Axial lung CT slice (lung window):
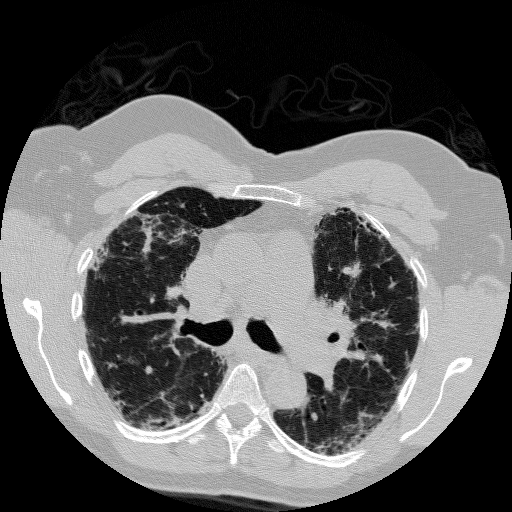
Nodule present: no